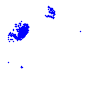
Particle: electron